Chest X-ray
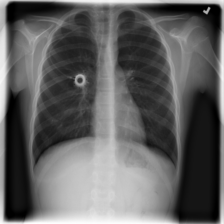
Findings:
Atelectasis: negative
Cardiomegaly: negative
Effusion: negative
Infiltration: positive
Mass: negative
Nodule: negative
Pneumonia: negative
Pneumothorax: negative
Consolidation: positive
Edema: negative
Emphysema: negative
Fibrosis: negative
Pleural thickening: negative
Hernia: negative